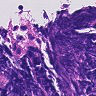
Metastatic tissue present: no